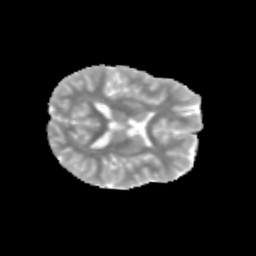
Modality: MD
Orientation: axial
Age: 13
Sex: female
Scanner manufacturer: siemens
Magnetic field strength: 3 T
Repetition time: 3.8 s
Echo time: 0.07 s